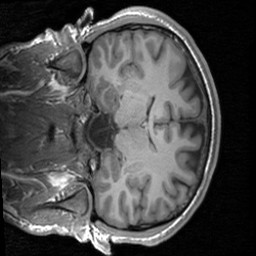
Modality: T1w
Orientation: coronal
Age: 24
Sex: male
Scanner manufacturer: siemens
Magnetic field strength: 3 T
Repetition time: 1.9 s
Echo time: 0.00226 s